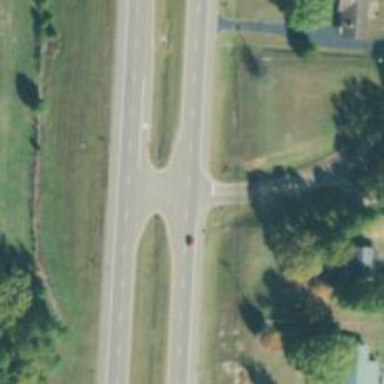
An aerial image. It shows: Trunk highway.